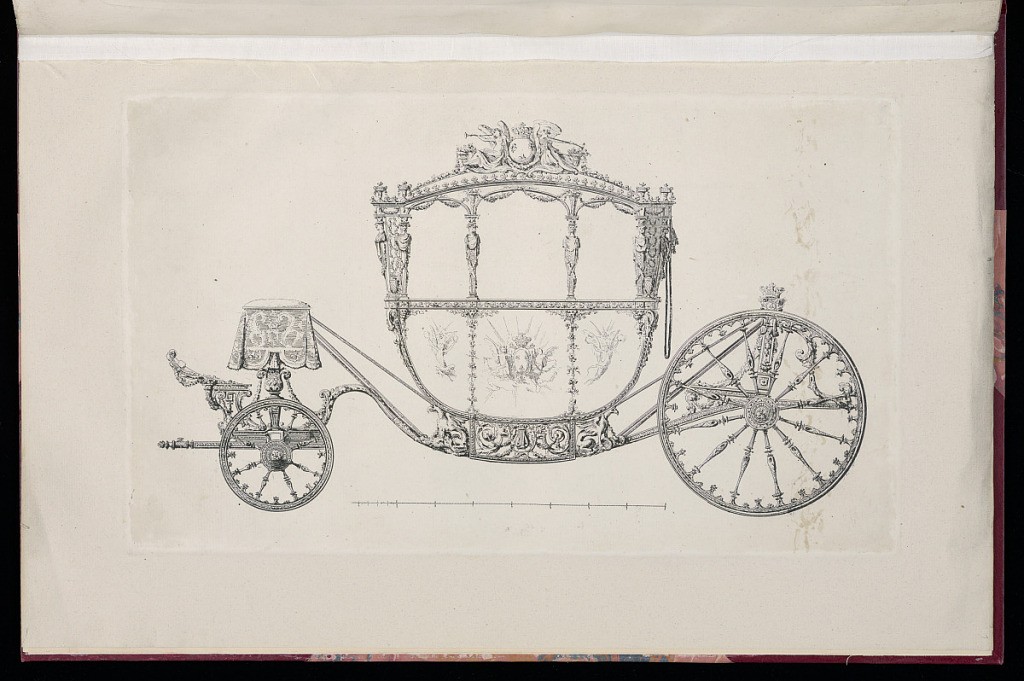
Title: Elevation of a Carriage
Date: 18th century
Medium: Etching on laid paper
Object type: Print
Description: Elevation of a richly decorated carriage, with panted panels depicting winged putti and a crowned coat of arms, and carved ornament motifs includding griffons, bead course, scrolls, garland, terms, urns, and horn-blowing angels with a crowned orb with fleurs-de-lys at top. The plate is not signed or numbered.